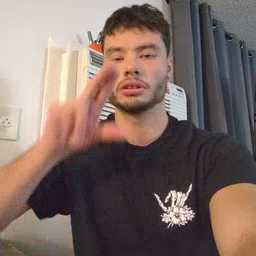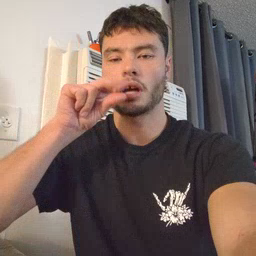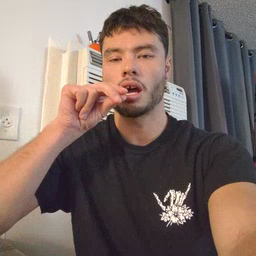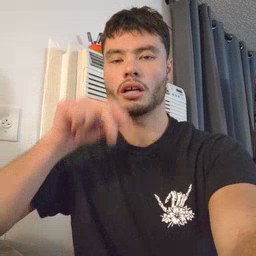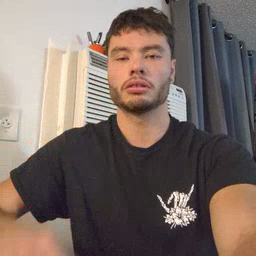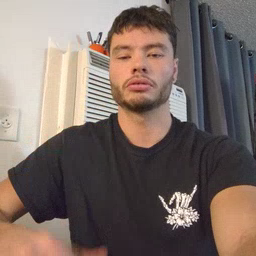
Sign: duck